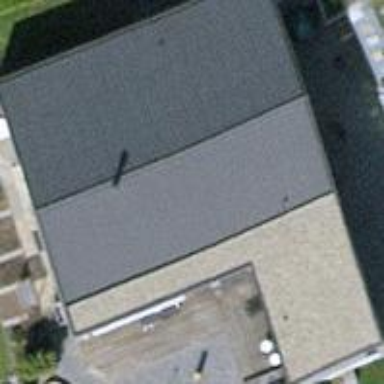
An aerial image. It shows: Detached building with gabled roof.